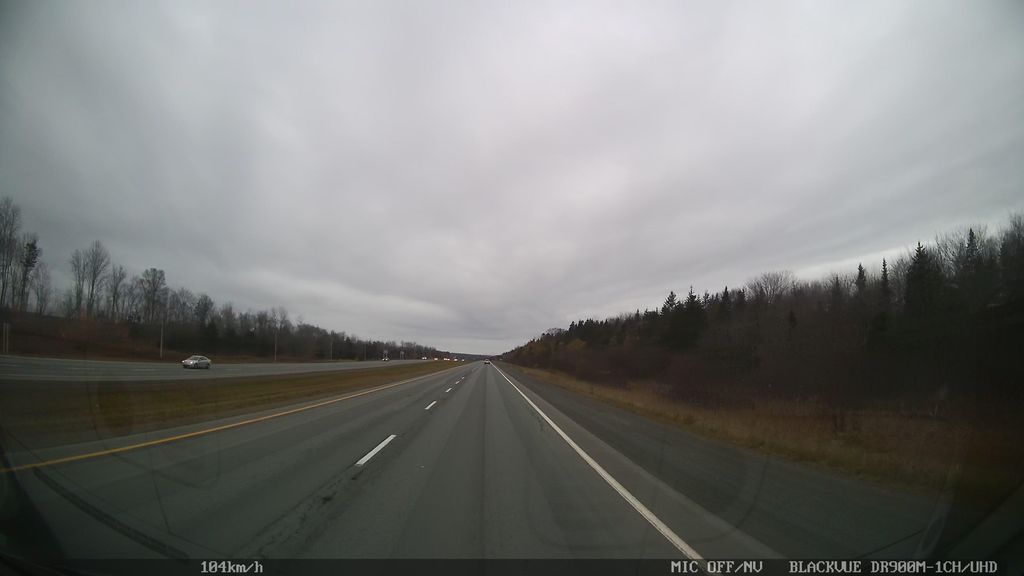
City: halifax